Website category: book
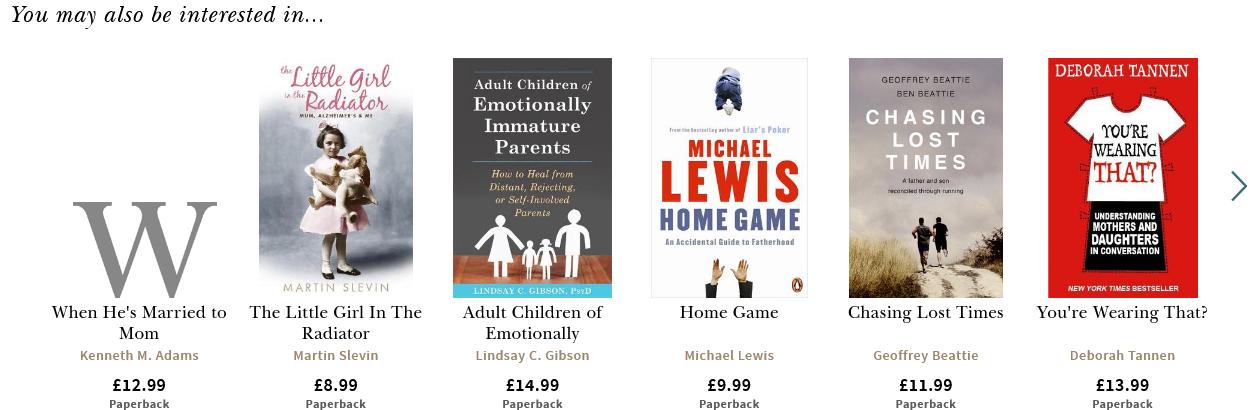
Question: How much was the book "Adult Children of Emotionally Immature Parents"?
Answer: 14.99

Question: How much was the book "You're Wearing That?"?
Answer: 13.99

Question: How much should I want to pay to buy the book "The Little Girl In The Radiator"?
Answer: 8.99

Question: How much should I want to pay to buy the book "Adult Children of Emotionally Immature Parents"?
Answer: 14.99

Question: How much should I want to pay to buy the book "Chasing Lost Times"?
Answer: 11.99

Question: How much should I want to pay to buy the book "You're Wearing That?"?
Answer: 13.99

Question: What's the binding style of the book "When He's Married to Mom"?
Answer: Paperback

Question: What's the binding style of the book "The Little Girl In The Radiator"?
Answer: Paperback

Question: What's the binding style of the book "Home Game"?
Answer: Paperback

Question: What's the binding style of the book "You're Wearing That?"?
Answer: Paperback

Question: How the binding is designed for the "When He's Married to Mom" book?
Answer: Paperback

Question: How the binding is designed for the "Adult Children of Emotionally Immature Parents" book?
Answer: Paperback

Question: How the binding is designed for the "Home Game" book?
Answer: Paperback

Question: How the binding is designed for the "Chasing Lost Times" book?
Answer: Paperback

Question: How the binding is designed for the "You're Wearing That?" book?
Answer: Paperback

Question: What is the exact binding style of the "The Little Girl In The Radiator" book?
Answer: Paperback

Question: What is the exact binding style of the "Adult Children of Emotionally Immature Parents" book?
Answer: Paperback

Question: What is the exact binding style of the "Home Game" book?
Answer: Paperback

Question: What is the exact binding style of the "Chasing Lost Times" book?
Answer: Paperback

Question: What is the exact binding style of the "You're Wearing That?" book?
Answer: Paperback

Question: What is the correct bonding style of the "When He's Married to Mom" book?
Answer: Paperback

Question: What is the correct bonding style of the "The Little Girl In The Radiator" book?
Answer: Paperback

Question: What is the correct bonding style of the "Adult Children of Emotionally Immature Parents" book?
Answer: Paperback

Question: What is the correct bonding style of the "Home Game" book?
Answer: Paperback

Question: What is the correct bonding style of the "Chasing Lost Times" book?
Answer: Paperback

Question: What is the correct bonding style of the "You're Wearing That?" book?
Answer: Paperback

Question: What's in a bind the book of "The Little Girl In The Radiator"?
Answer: Paperback

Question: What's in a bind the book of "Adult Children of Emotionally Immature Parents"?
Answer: Paperback

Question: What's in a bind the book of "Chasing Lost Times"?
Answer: Paperback

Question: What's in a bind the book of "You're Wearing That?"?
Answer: Paperback

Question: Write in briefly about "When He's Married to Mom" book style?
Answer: Paperback

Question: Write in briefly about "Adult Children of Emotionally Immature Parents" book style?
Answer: Paperback

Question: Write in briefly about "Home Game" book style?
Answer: Paperback

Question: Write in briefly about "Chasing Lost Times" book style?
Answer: Paperback

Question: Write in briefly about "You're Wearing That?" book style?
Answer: Paperback

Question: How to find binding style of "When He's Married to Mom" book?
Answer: Paperback

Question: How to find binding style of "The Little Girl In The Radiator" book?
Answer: Paperback

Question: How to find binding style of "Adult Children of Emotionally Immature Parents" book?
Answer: Paperback

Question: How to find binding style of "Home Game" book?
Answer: Paperback

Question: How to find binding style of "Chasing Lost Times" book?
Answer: Paperback

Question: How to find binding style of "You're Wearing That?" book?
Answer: Paperback